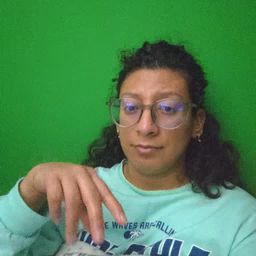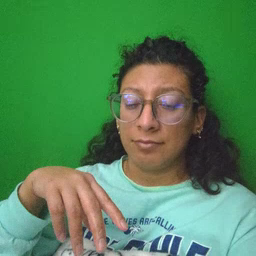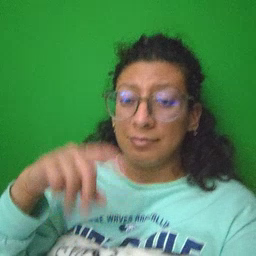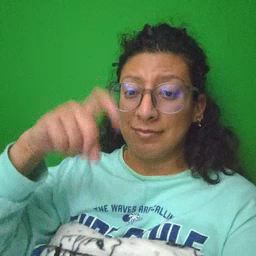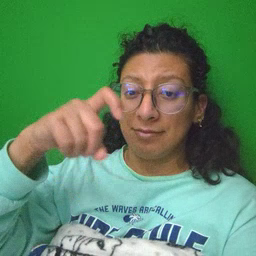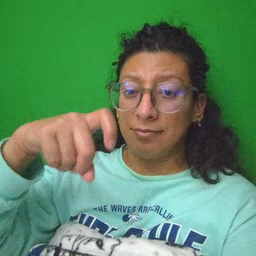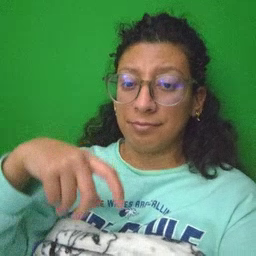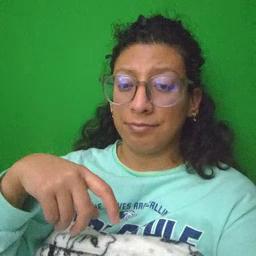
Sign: time